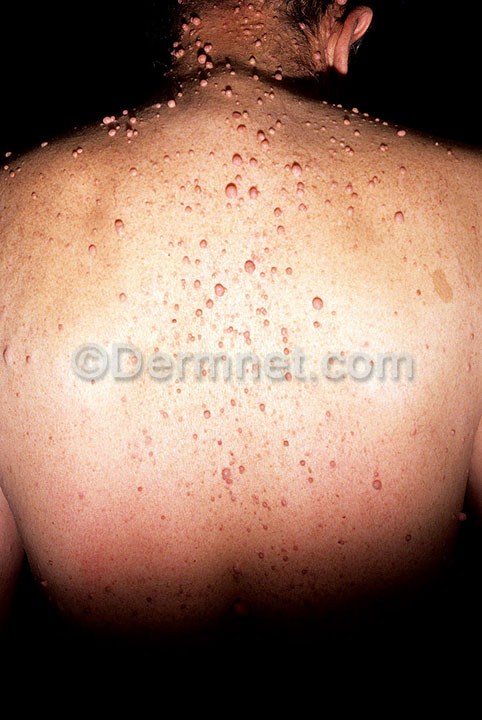
Disease: Systemic Disease